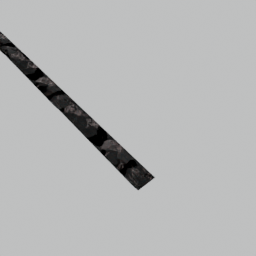
Label: architecture